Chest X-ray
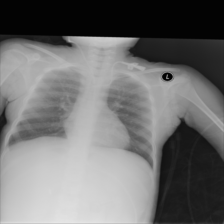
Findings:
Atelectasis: negative
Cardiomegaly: negative
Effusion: negative
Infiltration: negative
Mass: negative
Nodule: negative
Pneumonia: negative
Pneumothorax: negative
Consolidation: negative
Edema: negative
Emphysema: negative
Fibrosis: negative
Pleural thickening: negative
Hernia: negative